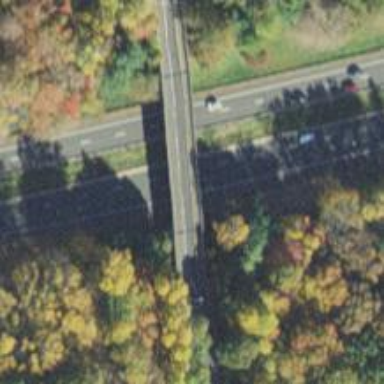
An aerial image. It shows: Bridge over motorway link with asphalt surface.